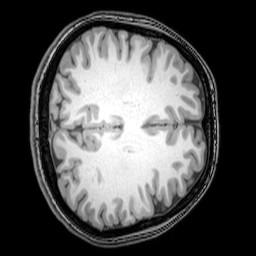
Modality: T1w
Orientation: axial
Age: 23
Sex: female
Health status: healthy
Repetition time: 0.081 s
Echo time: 0.037 s